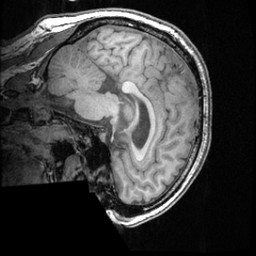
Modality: T1w
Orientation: sagittal
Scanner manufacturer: ge
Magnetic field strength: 3 T
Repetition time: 0.008572 s
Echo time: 0.003384 s